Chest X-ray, PA view. Patient: 60 years old, sex F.
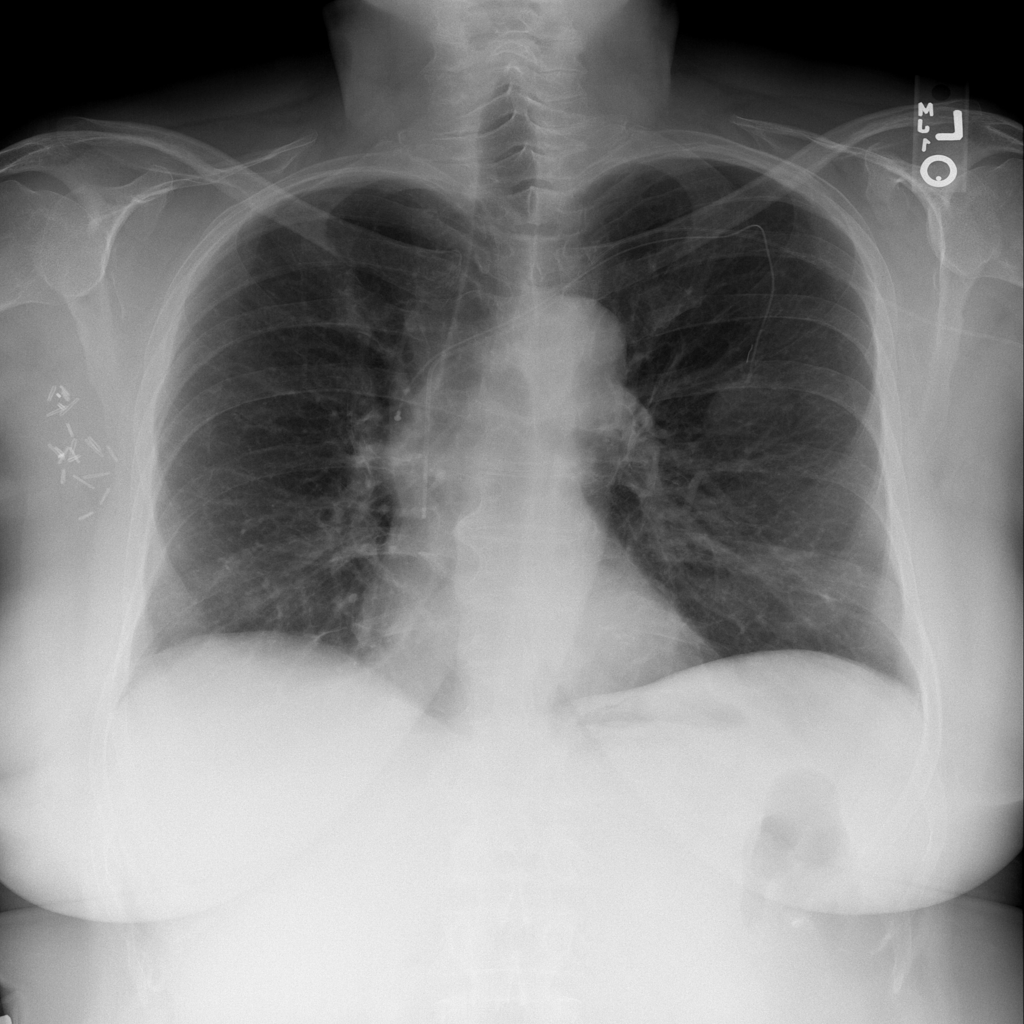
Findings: Effusion